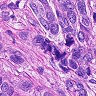
Metastatic tissue present: yes